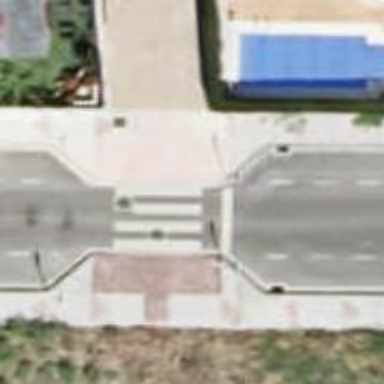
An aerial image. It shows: Uncontrolled crossing on the road.